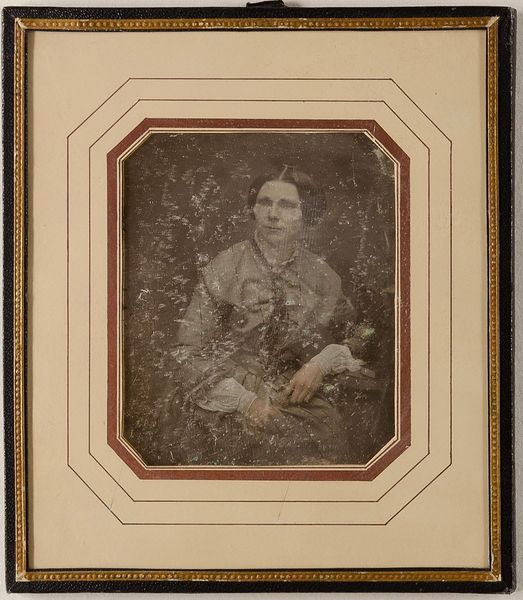
Titel: Fräulein Amalie Müller, die dritte Tochter des Pastors Müller
Künstler: Wilhelm Breuning
Standort: Hamburg
Institution: Museum für Kunst und Gewerbe Hamburg
Schlagwörter: frau, portrait, figur, person, foto, fotografie, photographie, photo, lichtbild, daguerreotypie, historische, bildwerke, angewandte und bildende kunst, hessische systematik, porträt, persönlichkeit, porträtfotografie, porträtphotographie, hüftbild